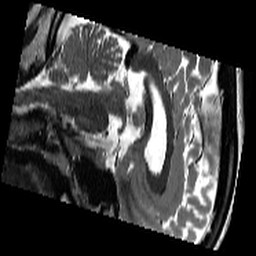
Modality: T2w
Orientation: sagittal
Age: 26
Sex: female